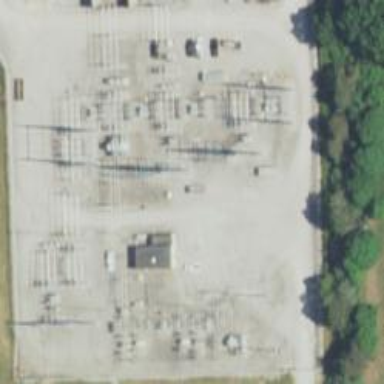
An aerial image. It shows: Switch used for power control.